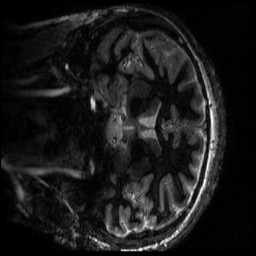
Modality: MP2RAGE
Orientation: coronal
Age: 20
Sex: male
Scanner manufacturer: siemens
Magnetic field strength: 6.98 T
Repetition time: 6 s
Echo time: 0.00283 s